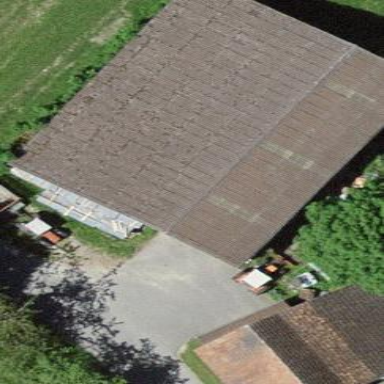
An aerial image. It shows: Shed building.